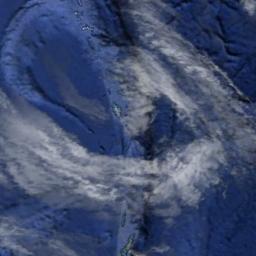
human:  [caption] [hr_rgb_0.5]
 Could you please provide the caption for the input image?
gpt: The white cloud is above blue sea .

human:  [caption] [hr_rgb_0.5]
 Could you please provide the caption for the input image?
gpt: White clouds on blue sea .

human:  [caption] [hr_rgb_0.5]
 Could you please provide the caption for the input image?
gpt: The stratocumulus are located above the surface of the sea while some ups and downs are on the ocean floor .

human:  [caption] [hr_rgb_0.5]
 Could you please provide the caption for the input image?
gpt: A large cloud of white clouds floated above the hills .

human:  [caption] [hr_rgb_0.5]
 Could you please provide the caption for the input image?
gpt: There are some gauzy clouds over a blue sea .